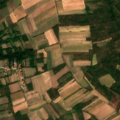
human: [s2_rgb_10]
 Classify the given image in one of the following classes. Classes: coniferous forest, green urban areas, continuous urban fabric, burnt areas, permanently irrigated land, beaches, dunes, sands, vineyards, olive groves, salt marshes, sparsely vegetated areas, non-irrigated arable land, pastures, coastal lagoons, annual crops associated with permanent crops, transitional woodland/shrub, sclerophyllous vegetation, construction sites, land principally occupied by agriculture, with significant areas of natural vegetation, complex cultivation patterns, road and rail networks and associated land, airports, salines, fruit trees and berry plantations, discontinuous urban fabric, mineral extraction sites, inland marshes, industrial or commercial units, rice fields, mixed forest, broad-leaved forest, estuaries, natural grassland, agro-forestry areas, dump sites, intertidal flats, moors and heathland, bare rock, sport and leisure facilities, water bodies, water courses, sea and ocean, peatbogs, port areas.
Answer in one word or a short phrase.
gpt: non-irrigated arable land, complex cultivation patterns, land principally occupied by agriculture, with significant areas of natural vegetation, broad-leaved forest